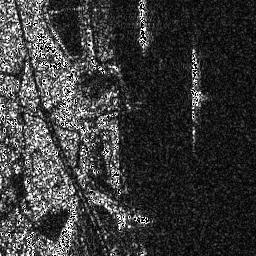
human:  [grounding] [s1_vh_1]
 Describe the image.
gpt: In the satellite image, there is  <ref>1 medium ship </ref> <box>[[73, 18, 79, 42, 0]]</box> located at right,  <ref>1 medium ship </ref> <box>[[53, 0, 58, 17, 0]]</box> located at top.